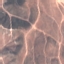
Land use / land cover class: HerbaceousVegetation